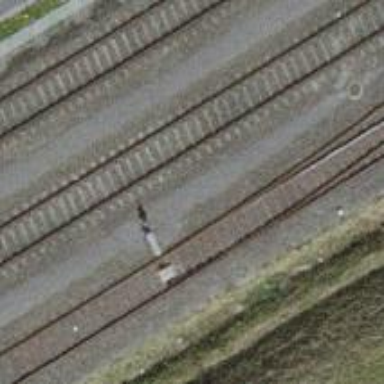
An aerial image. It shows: Railway switch.